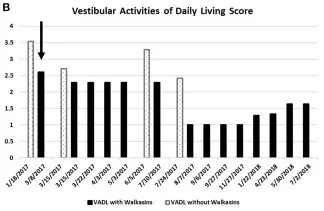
Functional Gait Assessment (FGA).
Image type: chart (chart)